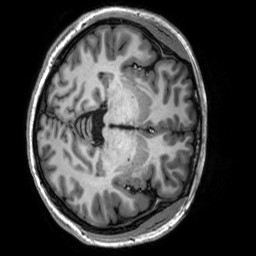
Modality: T1w
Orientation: axial
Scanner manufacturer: siemens
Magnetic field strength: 3 T
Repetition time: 2.3 s
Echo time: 0.00302 s